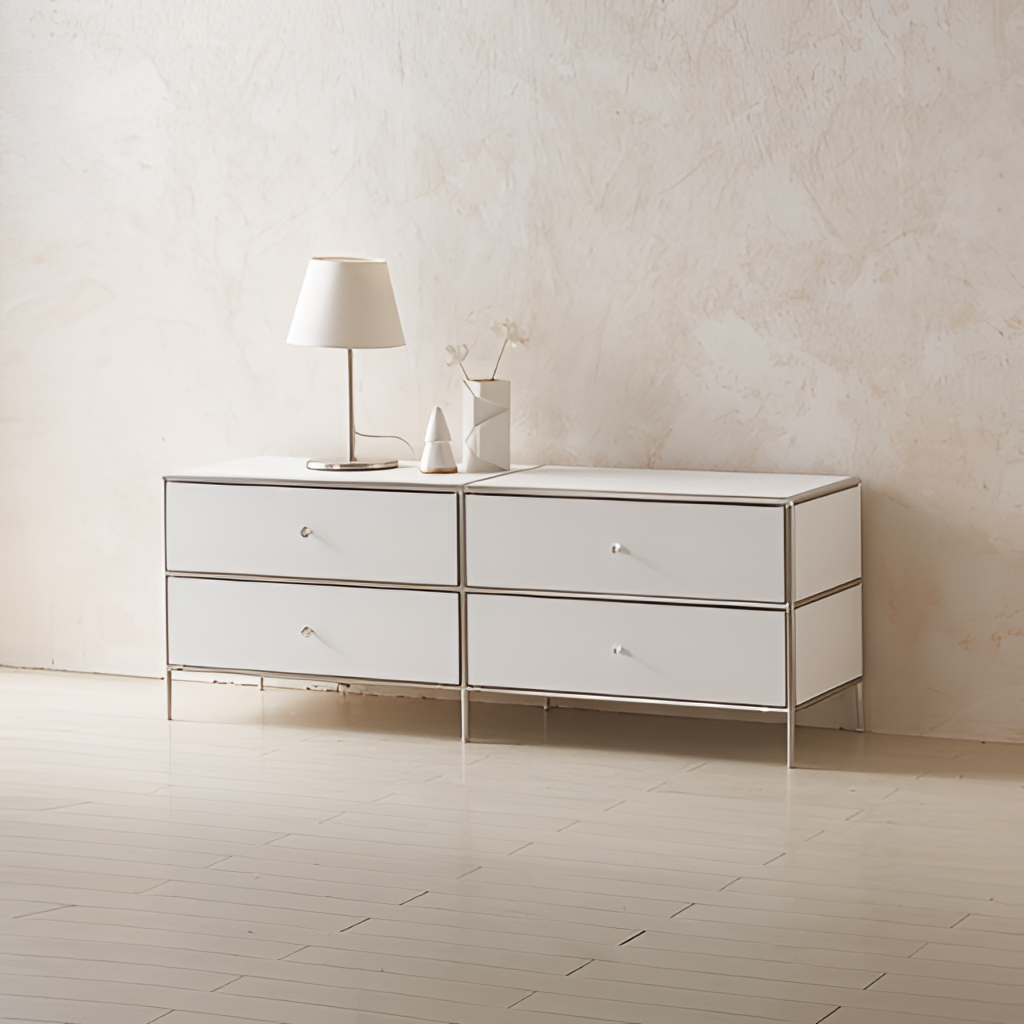
white metal dresser, living room, paint wallpaper, with solid pattern, minimalist, wood flooring, with plank pattern